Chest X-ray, AP view. Patient: 85 years old, sex F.
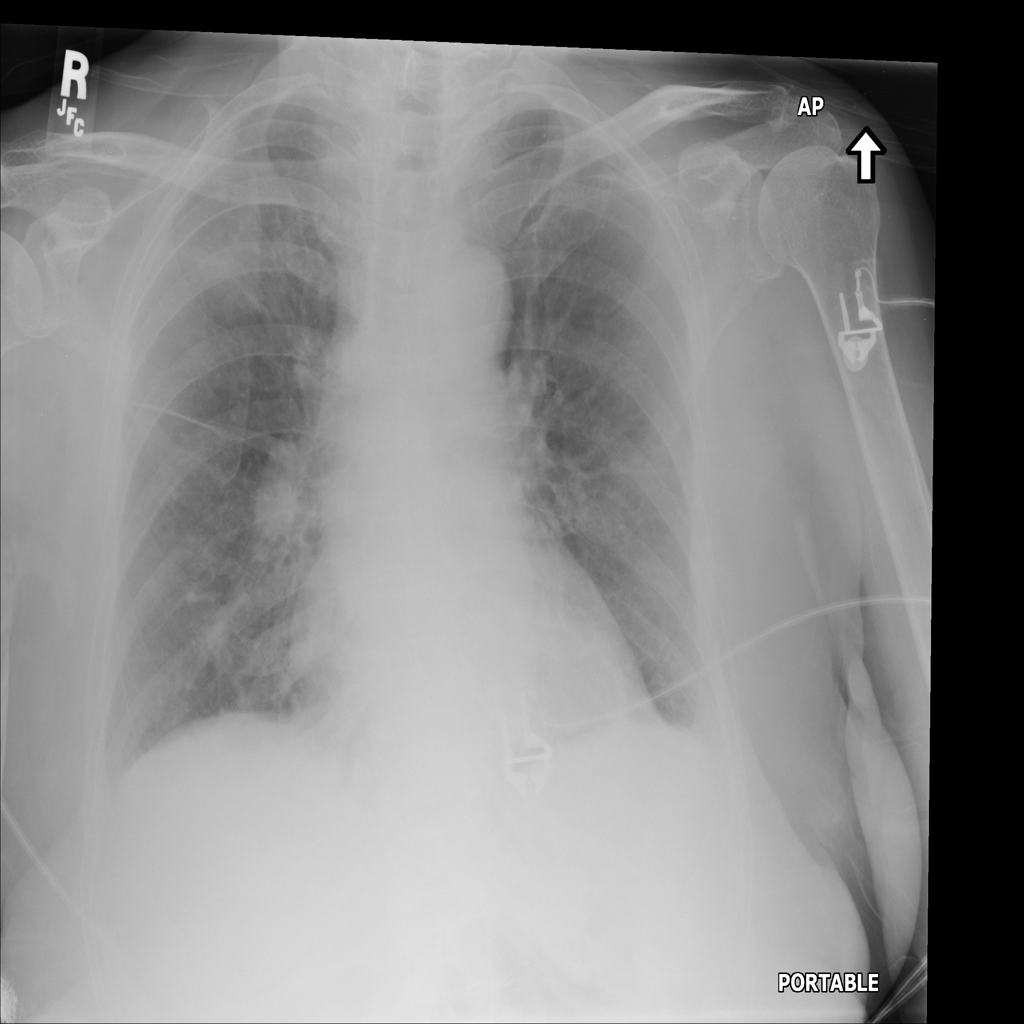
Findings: Consolidation, Infiltration, Mass, Nodule, Pleural_Thickening